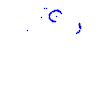
Particle: proton